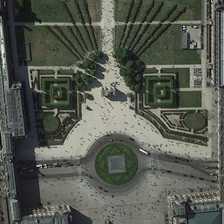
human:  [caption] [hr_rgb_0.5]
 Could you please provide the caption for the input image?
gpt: many people and some green trees are in a square between two long buildings .

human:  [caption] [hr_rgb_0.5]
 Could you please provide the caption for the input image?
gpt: many people and some green trees are in a square between two long buildings .

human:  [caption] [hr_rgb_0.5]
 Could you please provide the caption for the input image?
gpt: many people and some green trees are in a square between two long buildings .

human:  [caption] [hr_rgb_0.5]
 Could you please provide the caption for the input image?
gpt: many people and some green trees are in a square between two long buildings .

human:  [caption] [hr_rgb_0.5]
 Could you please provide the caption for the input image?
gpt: many people and some green trees are in a square between two long buildings .